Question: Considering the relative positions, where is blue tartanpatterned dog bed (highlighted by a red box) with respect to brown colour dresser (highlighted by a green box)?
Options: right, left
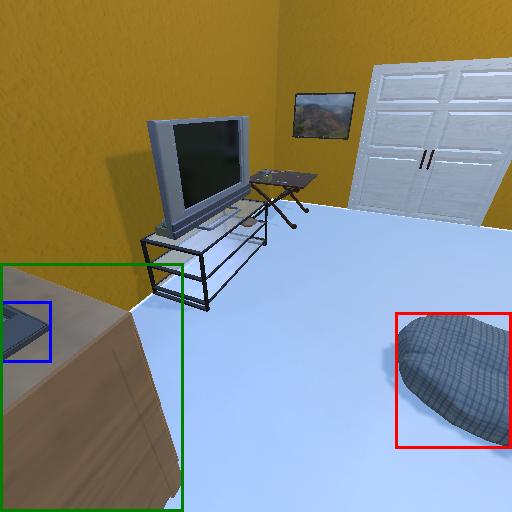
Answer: right